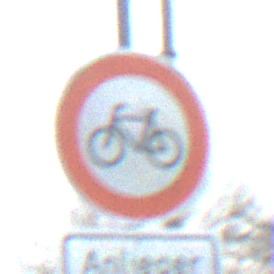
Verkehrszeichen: VerbotRadverkehr
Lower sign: PersonengruppenFrei1
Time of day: MorningAfternoon
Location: Outdoor (Suburban)
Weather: PartlyCloudy
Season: NotSpecified
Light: Natural